Question: How can I make this layout? Above is the image, below is a box of testo. In between is the problem, are 3 buttons and 1 progressbar.
As this image:

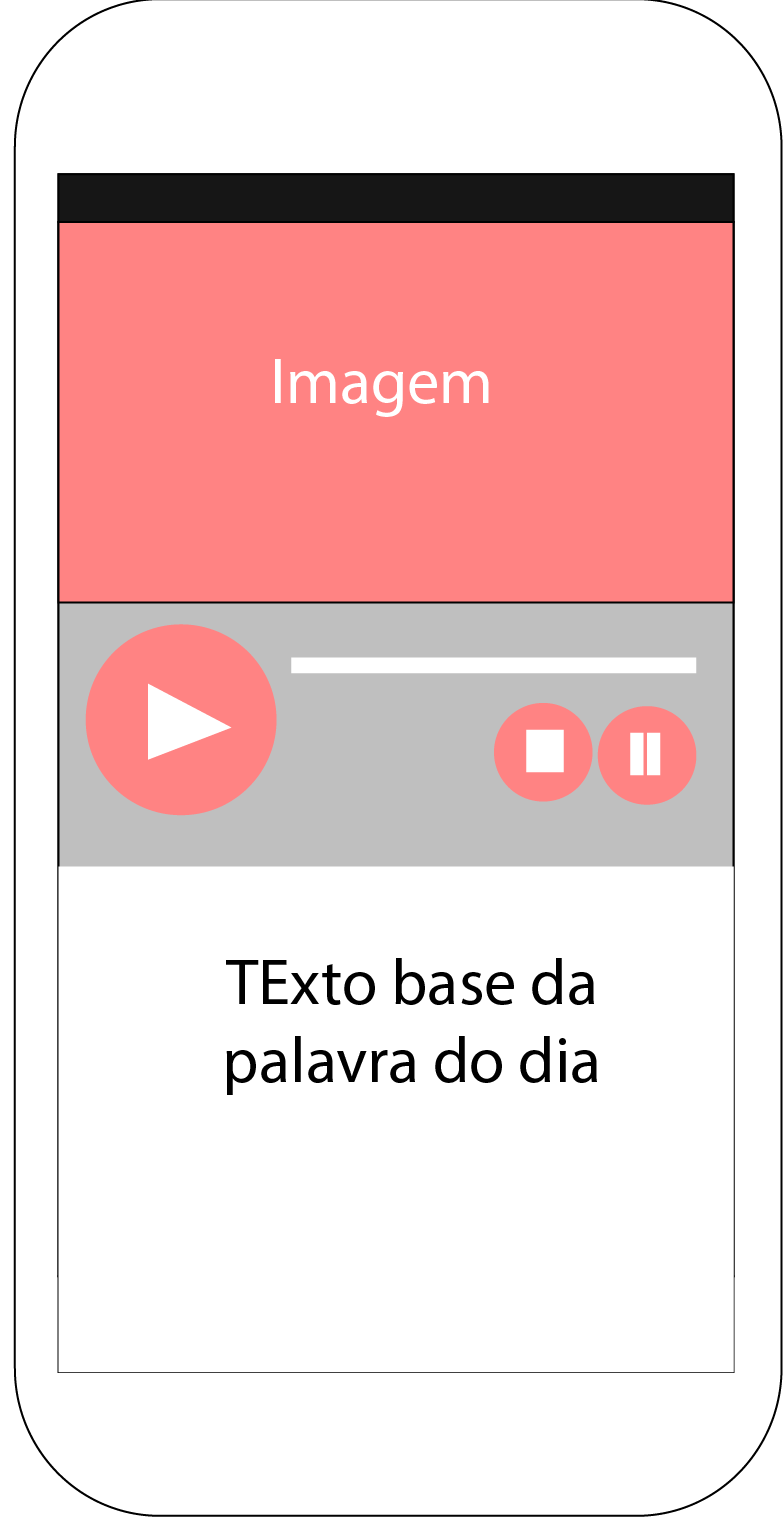
Answer: Here is the code : you just change the Button to ImageButton and use imagebutton of your choice
'''
<?xml version="1.0" encoding="utf-8"?>
<LinearLayout xmlns:android="http://schemas.android.com/apk/res/android"
android:layout_width="match_parent"
android:layout_height="match_parent"
android:orientation="vertical"
android:background="#FFF" >
<ImageView
android:id="@+id/imageView1"
android:layout_width="match_parent"
android:layout_height="wrap_content"
android:src="@drawable/ic_launcher"
android:layout_weight=".8"/>
<LinearLayout
android:layout_width="match_parent"
android:layout_height="wrap_content"
android:layout_weight="1.3" >
<Button
android:id="@+id/button1"
style="?android:attr/buttonStyleSmall"
android:layout_width="wrap_content"
android:layout_height="wrap_content"
android:text="Play"
android:layout_gravity="center" />
<LinearLayout
android:layout_width="match_parent"
android:layout_height="match_parent"
android:orientation="vertical"
android:gravity="center" >
<ProgressBar
android:id="@+id/progressBar1"
style="?android:attr/progressBarStyleHorizontal"
android:layout_width="match_parent"
android:layout_height="wrap_content"
android:layout_marginLeft="10dp"
android:layout_marginRight="10dp"
/>
<LinearLayout
android:layout_width="match_parent"
android:layout_height="wrap_content"
android:layout_gravity="right"
android:gravity="right" >
<Button
android:id="@+id/button2"
style="?android:attr/buttonStyleSmall"
android:layout_width="wrap_content"
android:layout_height="wrap_content"
android:gravity="right"
android:text="Stop" />
<Button
android:id="@+id/button3"
style="?android:attr/buttonStyleSmall"
android:layout_width="wrap_content"
android:layout_height="wrap_content"
android:gravity="right"
android:text="Pause" />
</LinearLayout>
</LinearLayout>
</LinearLayout>
<LinearLayout
android:layout_width="match_parent"
android:layout_height="wrap_content"
android:orientation="vertical"
android:layout_weight=".8"
android:gravity="center" >
<TextView
android:id="@+id/textView1"
android:layout_width="wrap_content"
android:layout_height="wrap_content"
android:text="Enter Your Text"
android:laout_gravity="center"
android:textAppearance="?android:attr/textAppearanceLarge" />
</LinearLayout>
</LinearLayout>
'''
Next time try it yourself....